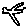
Label: bird